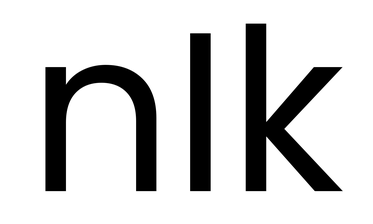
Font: Poppins-Regular